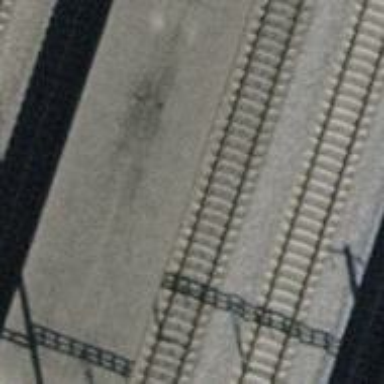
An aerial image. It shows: Railway stop with public transport stop position.